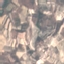
Label: PermanentCrop